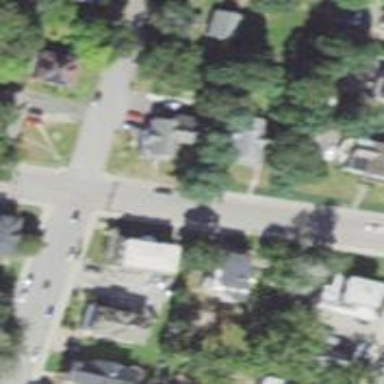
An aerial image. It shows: Residential driveway serving as service road.